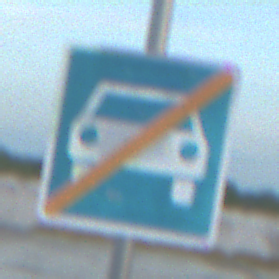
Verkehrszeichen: EndeKraftfahrstrasse
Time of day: SunriseSunset
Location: Outdoor (Beach)
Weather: PartlyCloudy
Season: NotSpecified
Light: Natural